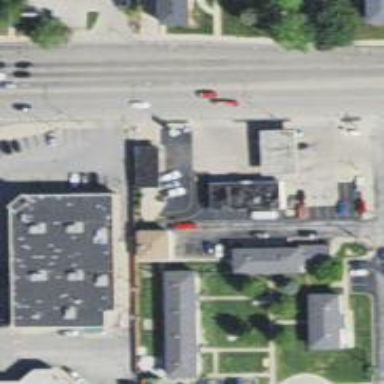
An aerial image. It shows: Convenience shop.